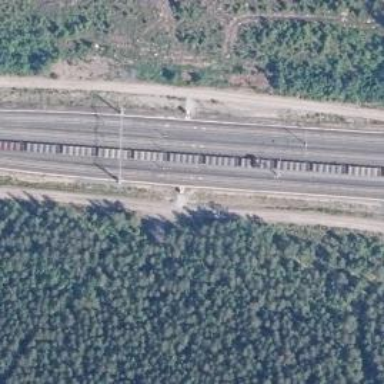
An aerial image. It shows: Continuous rail railway with electrified contact line.